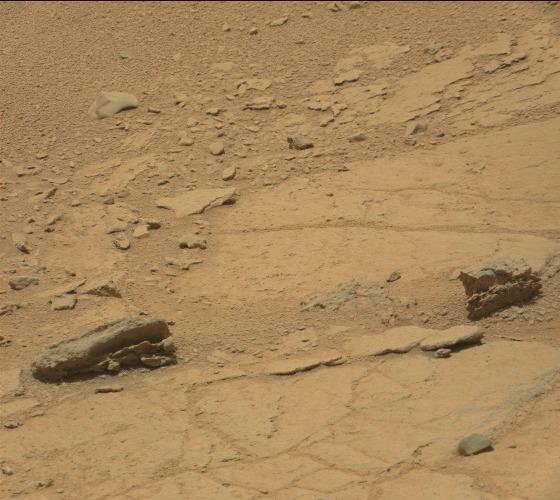
Terrain classes present: Bedrock, Gravel / Sand / Soil, Rock, Shadow